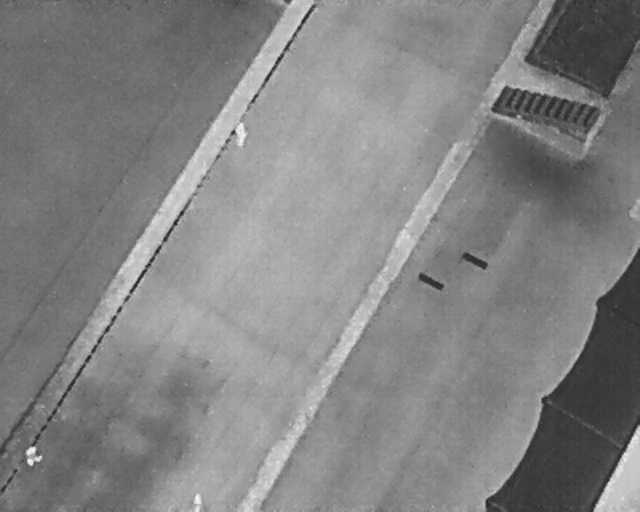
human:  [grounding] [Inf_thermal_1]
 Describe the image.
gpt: In the satellite image, there is  <ref>1 large person </ref> <box>[[35, 24, 39, 27, 2]]</box> located at top,  <ref>1 large person </ref> <box>[[3, 87, 6, 90, 2]]</box> located at bottom left,  <ref>1 medium person </ref> <box>[[29, 96, 32, 99, 2]]</box> located at bottom.